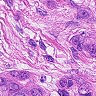
Metastatic tissue present: yes